Question: I have a symmetric matrix S(n*n) where approximately 70% of the data are 0.
Symmetric matrix

I want to convert the symmetric matrix into a sparse matrix with t rows.
What would be the time complexity of generating a sparse matrix from the original symmetric matrix?
Is it O(n^2), because I have to go through every row/column intersection and get the elements that are not 0?
Since I am dealing with a symmetric matrix, can I can say that my time complexity could reduce to O((n*(n+1))/2) because in symmetric matrix a[i][j]= a[j][i]? In this case I could say a[j][i]=0 if I encounter a[i][j] as 0. This could reduce my loops by approximately half.
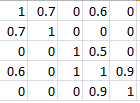
Answer: When converting from a full representation of a symmetric matrix to a sparse representation, you will need to scan all the elements on the main diagonal and above (or symmetrically on the main diagonal and below). For an (n x n) matrix matrix this is (n^2+n)/2 entries that need to be scanned. Therefore you need to perform O(n^2) work just to determine what needs to be inputted into the sparse matrix.
When constructing the sparse matrix, you will need to store all the non-empty entries in the original matrix into your sparse matrix. For a 0 matrix this requires no additional work and for a fully dense matrix this requires (n^2+n)/2 insertion operations.
Therefore converting from a symmetric matrix to a sparse representation will always take O(n^2) time -- in fact it takes Theta(n^2) time.